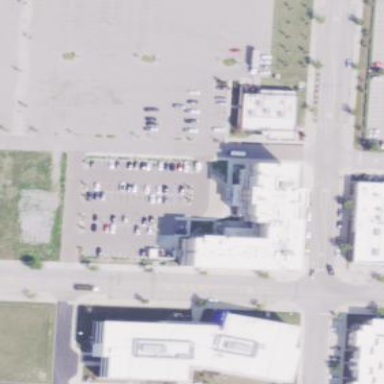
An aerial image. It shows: Hotel building.